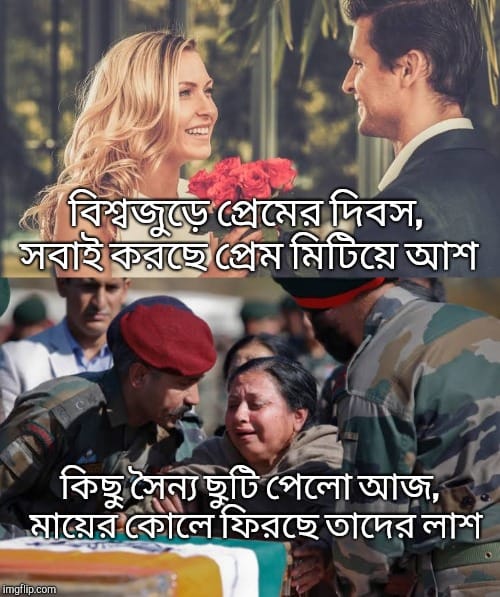
Text: বিশ্বজুড়ে প্রেমের দিবস, সবাই করছে প্রেম মিটিয়ে আশ, কিছু সৈন্য ছুটি পেলো আজ, মায়ের কোলে ফিরছে তাদের লাশ
Label: Hate
Hate category: Political
Targeted group: Organization